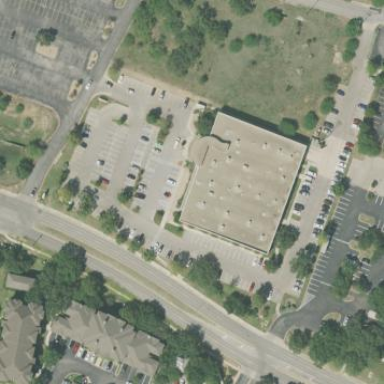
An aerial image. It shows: Healthcare clinic.